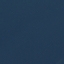
Label: SeaLake